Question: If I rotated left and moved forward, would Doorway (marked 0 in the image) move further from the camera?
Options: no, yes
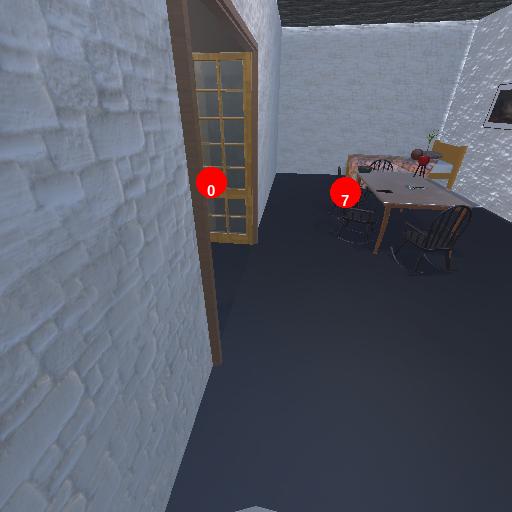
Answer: no